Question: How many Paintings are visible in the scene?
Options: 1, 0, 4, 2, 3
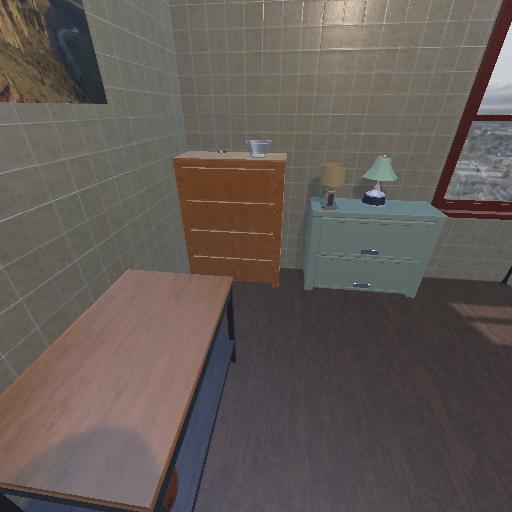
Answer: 1